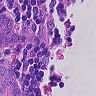
Metastatic tissue present: yes